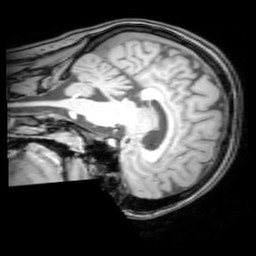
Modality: T1w
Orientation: sagittal
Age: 20
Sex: female
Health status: healthy
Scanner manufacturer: philips
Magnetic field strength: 3 T
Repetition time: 0.012 s
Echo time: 0.0037 s